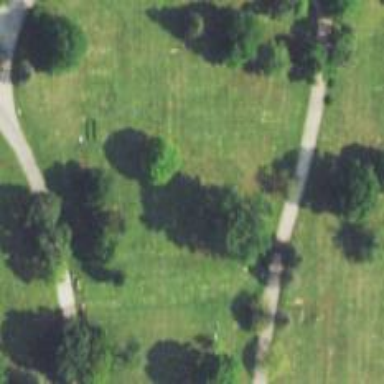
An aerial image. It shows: Cemetery.